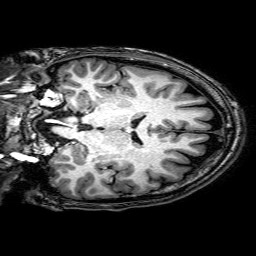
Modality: T1w
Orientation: coronal